Aerial crown-view tile of a tropical tree (Barro Colorado Island, Panama), acquired 20240813:
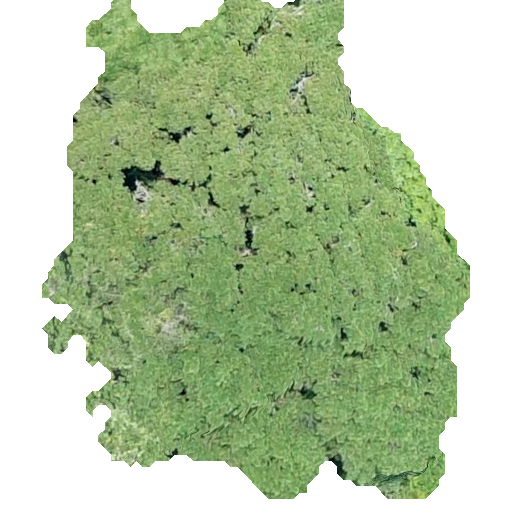
Species: Sloanea terniflora
GBIF accepted scientific name: Sloanea terniflora
Crown area: 237.839 m²